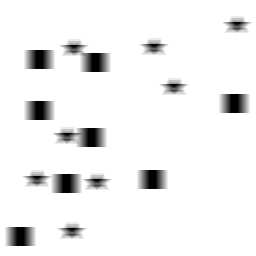
Squares: 8
Triangles: 0
Stars: 8
Total shapes: 16